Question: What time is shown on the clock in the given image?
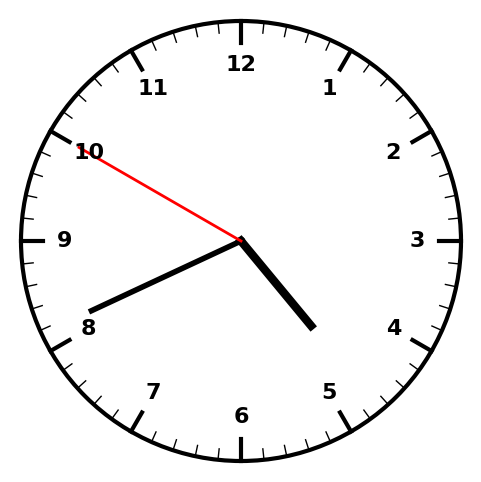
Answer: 04:40:50